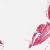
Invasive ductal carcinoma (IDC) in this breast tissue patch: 0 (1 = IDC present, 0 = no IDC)